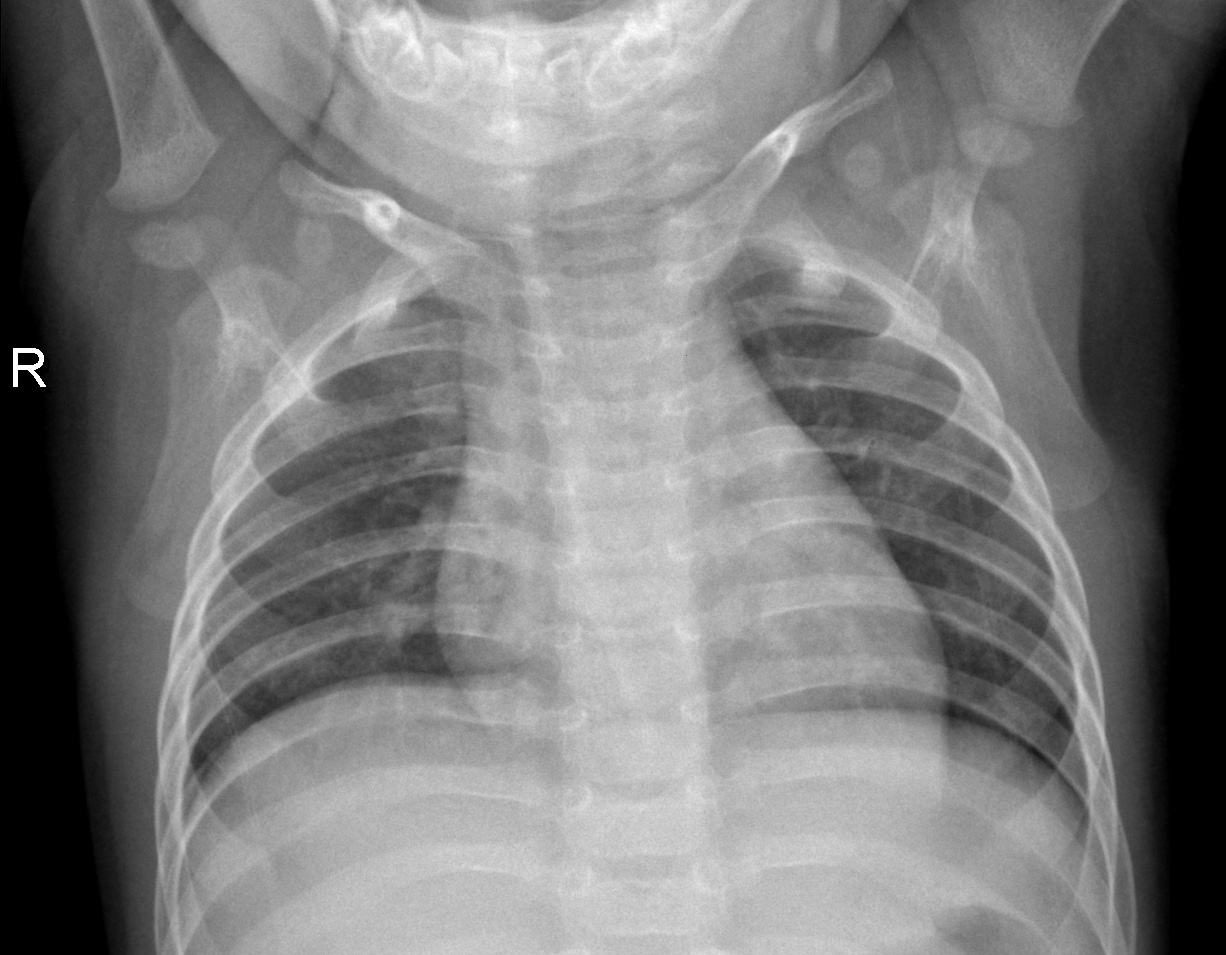
Diagnosis: NORMAL